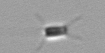
Label: Chaetoceros_tenuissimus